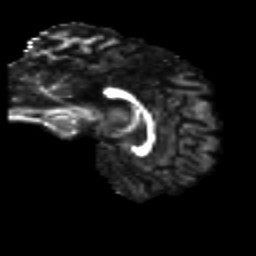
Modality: FA
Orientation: sagittal
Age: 21
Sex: male
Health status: healthy
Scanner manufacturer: siemens
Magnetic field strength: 3 T
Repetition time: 8.6 s
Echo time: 0.095 s